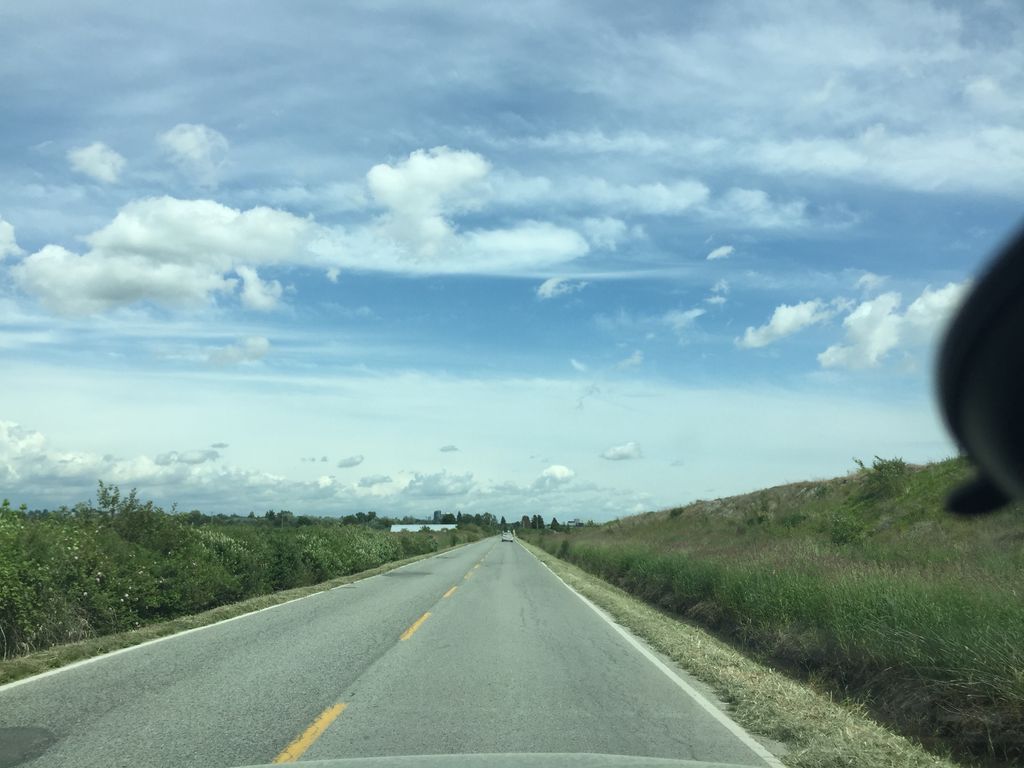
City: vancouver